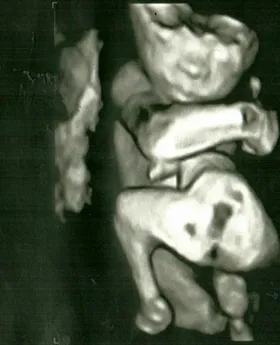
4D echography, gestational age 21 weeks, viable fetus and parasite fetus (face).
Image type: radiology (ct)